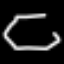
Label: octagon